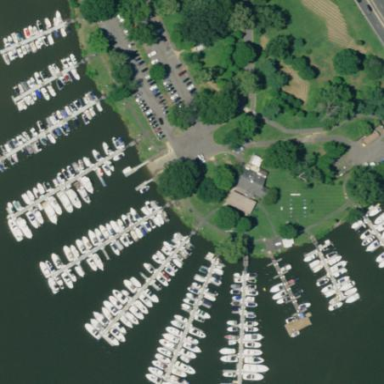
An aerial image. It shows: Marina on leisure land.